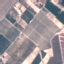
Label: PermanentCrop